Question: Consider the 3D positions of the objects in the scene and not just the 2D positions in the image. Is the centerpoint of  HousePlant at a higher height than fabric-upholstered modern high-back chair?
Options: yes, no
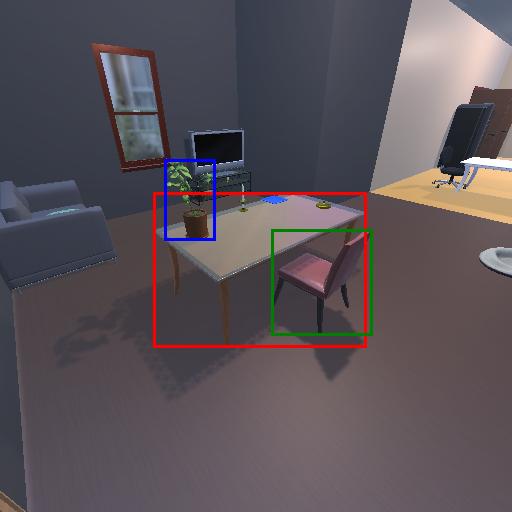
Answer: yes